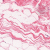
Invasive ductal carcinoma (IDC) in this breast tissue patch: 0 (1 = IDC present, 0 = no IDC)